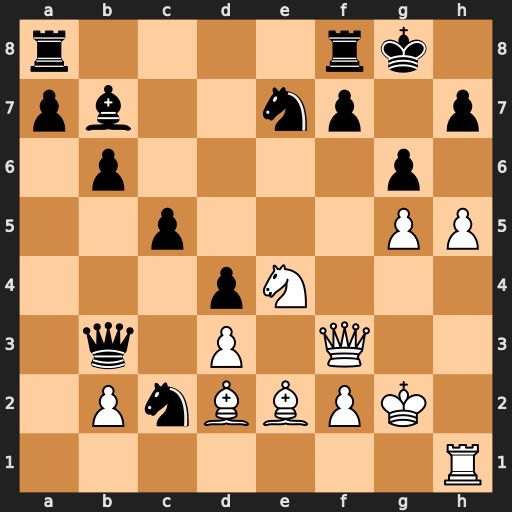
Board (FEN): r4rk1/pb2np1p/1p4p1/2p3PP/3pN3/1q1P1Q2/1PnBBPK1/7R
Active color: w
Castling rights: -
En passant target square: -
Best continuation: Nf6+ Kg7 Qxb7